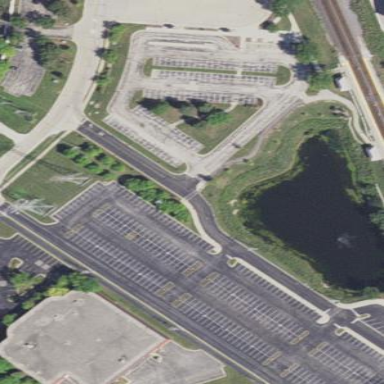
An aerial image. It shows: Parking area with surface parking facilities and park and ride service available.